九年级 · 组合几何学
(本小题 8.0 分)

如图, 在 $R t \triangle A B C$ 中, $\angle A B C=90^{\circ}$, 以 $A B$ 上的点 $O$ 为圆心， $O B$ 的长为半径的圆与 $A B$ 交于点 $E$, 与 $A C$ 切于点 $D$.

(1)求证: $B C=C D$;

(2)求证: $\angle A D E=\angle A B D$;

(3)设 $A D=2, A E=1$, 求 $\odot O$ 直径的长.

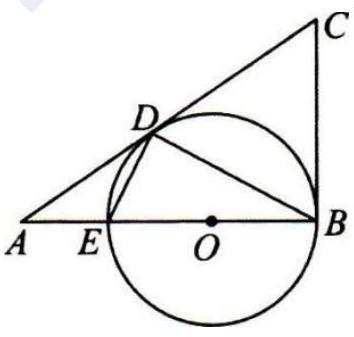
答案: (1)证明: $\because \angle A B C=90^{\circ}$,

$\therefore O B \perp B C$.

$\because O B$ 是 $\odot O$ 的半径,

$\therefore C B$ 为 $\odot O$ 的切线.

又 $\because C D$ 切 $\odot O$ 于点 $D$,

$\therefore B C=C D$.

(2)证明: $\because B E$ 是 $\odot O$ 的直径,

$\therefore \angle B D E=90^{\circ}$.

$\therefore \angle A D E+\angle C D B=90^{\circ}$.

又 $\because \angle A B C=90^{\circ}$,

$\therefore \angle A B D+\angle C B D=90^{\circ}$.

由(1)得 $B C=C D$,

$\therefore \angle C D B=\angle C B D$.

$\therefore \angle A D E=\angle A B D$.

(3)解： 由(2)得， $\angle A D E=\angle A B D, \angle A=\angle A$,

$\therefore \triangle A D E \sim \triangle A B D$.

$\therefore \frac{A D}{A B}=\frac{A E}{A D}$

$\therefore \frac{2}{1+B E}=\frac{1}{2}$.

$\therefore B E=3$.

$\therefore \odot O$ 的直径长为 3 .

【解析】本题主要考查切线的判定, 切线长定理, 相似三角形的判定和性质, 灵活运用相关知识点是解题的关键.

(1)由切线长定理, 只需证明 $C B$ 为 $O$ 的切线, 再由已知的 $O B$ 与 $A C$ 切于点 $D$, 即可得出证明;

(2)根据已知及等角的余角相等不难即可得出结论.

(3)先证明 $\triangle A D E \sim \triangle A B D$, 进而可得 $\frac{A D}{A B}=\frac{A E}{A D}$, 代入数据计算得 $B E=3$, 即 $\odot O$ 直径的长为 3